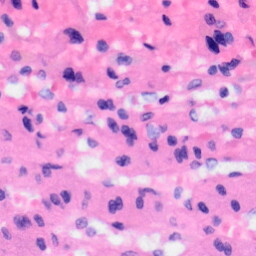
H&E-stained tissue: Liver